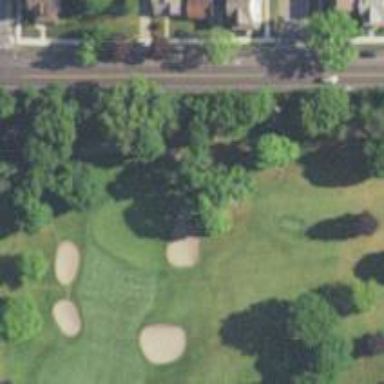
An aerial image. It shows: Path for both road and golf.